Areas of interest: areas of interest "Guesthouse"
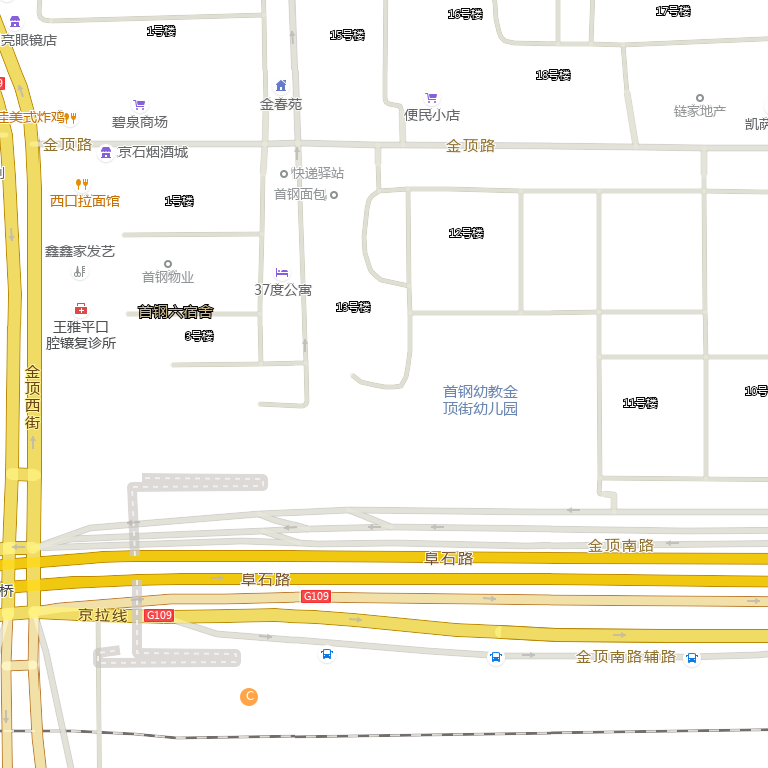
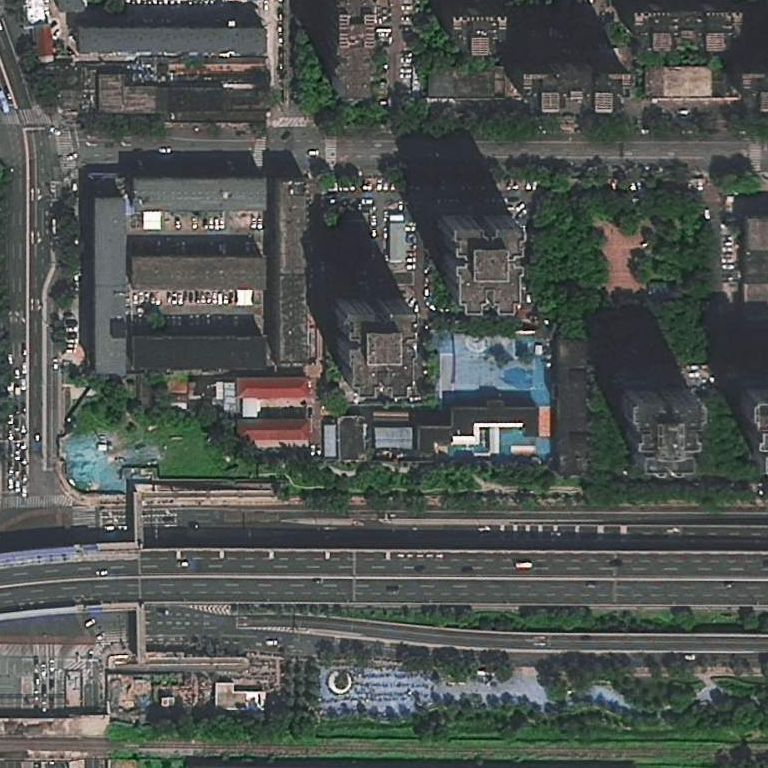